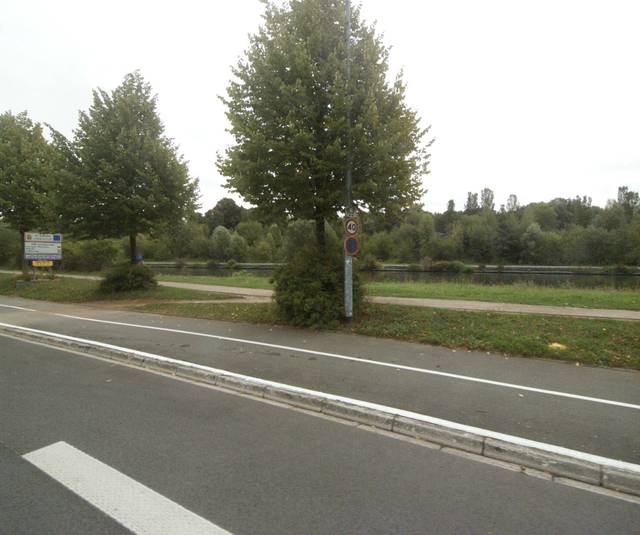
Region: France
Coordinates: 50.651, 3.05